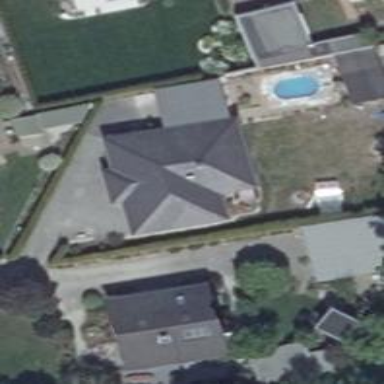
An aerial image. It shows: Simple house.